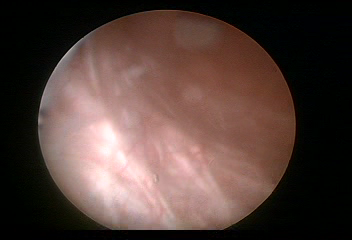
Modality: WLC
Class: Normal mucosa
Bladder cancer association: No